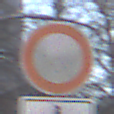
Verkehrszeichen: VerbotFahrzeugeAllerArt
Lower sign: EinspurigeFahrzeugeFrei3
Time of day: MorningAfternoon
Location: Outdoor (Special)
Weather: Clear
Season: Winter
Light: Natural